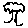
Label: tree